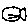
Label: fish